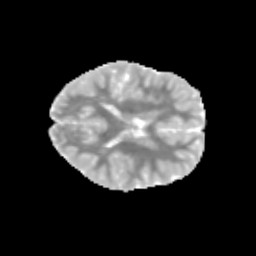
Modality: MD
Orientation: axial
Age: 8
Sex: female
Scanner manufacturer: siemens
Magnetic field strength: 3 T
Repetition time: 3.8 s
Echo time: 0.07 s